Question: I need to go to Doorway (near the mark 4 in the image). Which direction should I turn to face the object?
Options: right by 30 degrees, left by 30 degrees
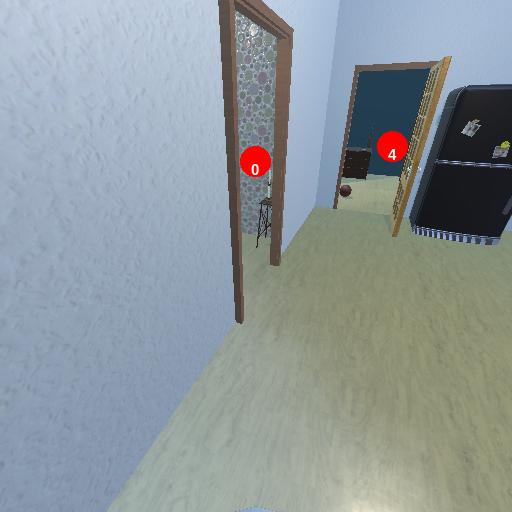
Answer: right by 30 degrees